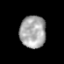
Tissue: prostate
Cell type: T cells
Senescence score: 0.2871
Nuclear area (px): 827
Mean DAPI intensity: 166.218